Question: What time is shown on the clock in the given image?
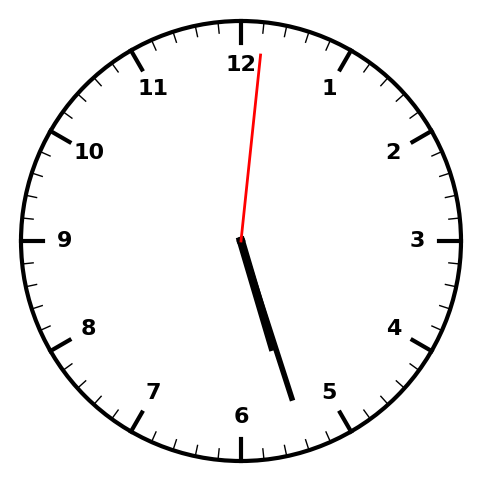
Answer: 05:27:01